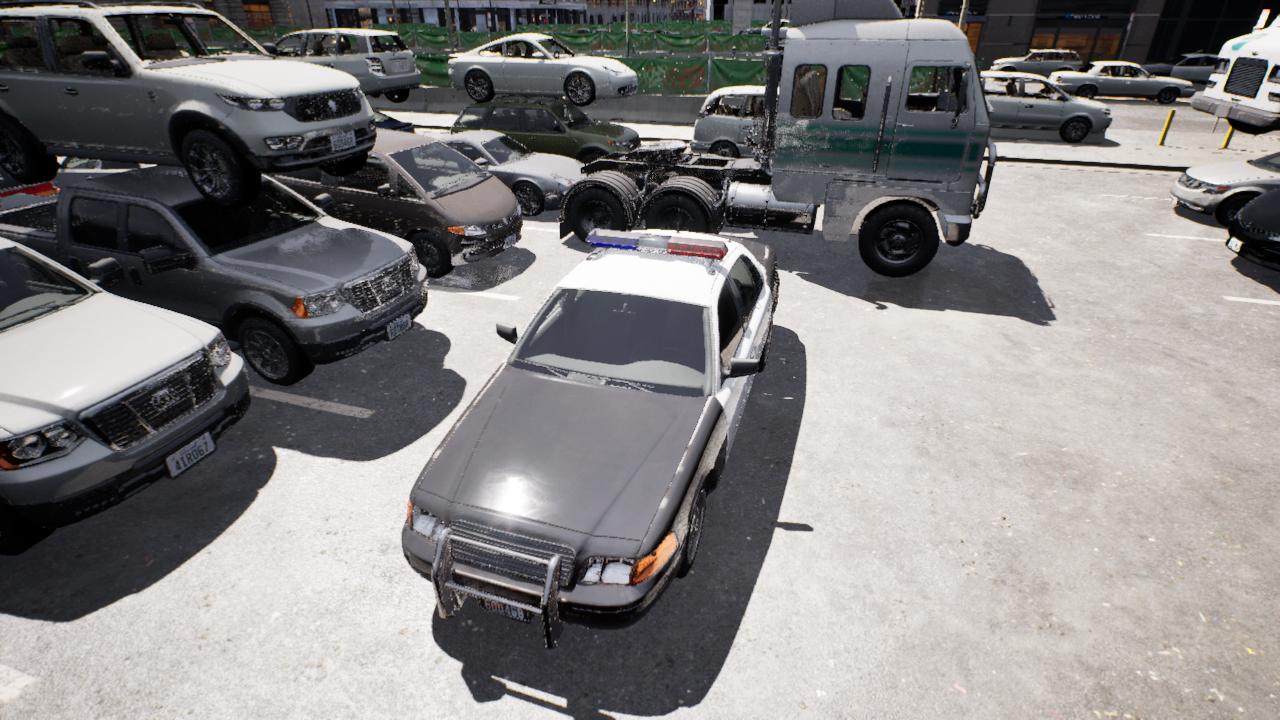
Venue: arterial
Lighting: clear day
Vehicle rig: sedan